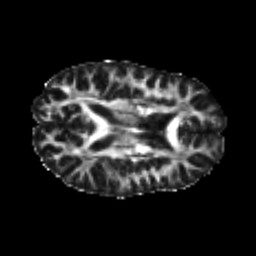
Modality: FA
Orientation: axial
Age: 22
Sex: female
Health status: healthy
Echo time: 0.074 s